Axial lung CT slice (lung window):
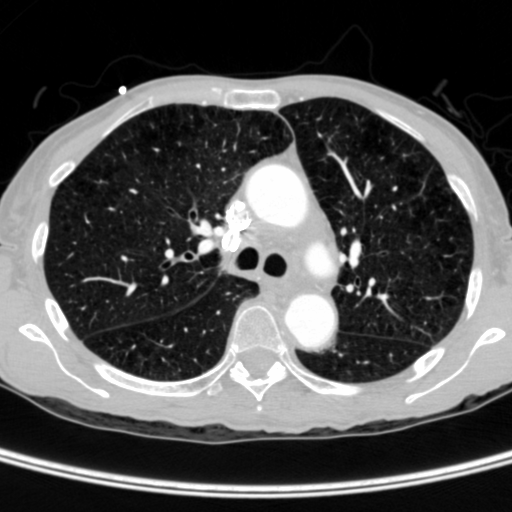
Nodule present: no